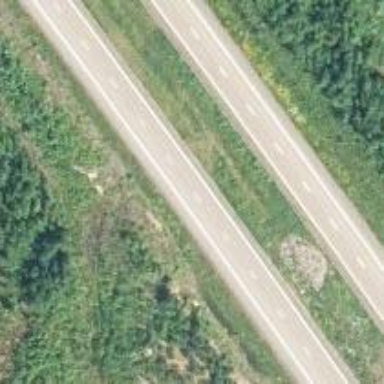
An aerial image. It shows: Asphalt motorway.